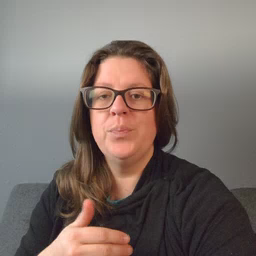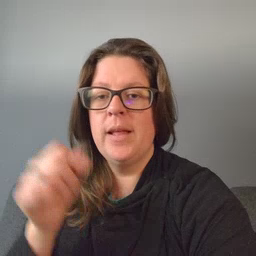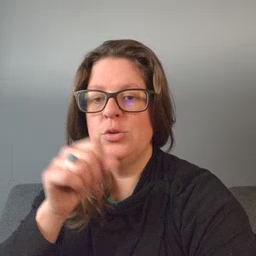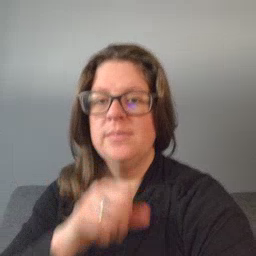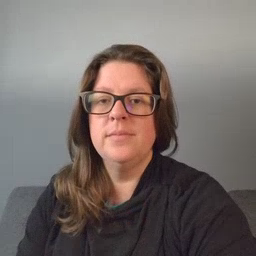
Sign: icecream